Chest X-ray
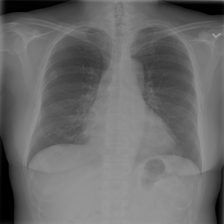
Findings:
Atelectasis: negative
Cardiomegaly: negative
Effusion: negative
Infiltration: negative
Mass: negative
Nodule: negative
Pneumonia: negative
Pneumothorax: negative
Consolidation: negative
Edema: negative
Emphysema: negative
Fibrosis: negative
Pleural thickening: negative
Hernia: negative